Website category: auto
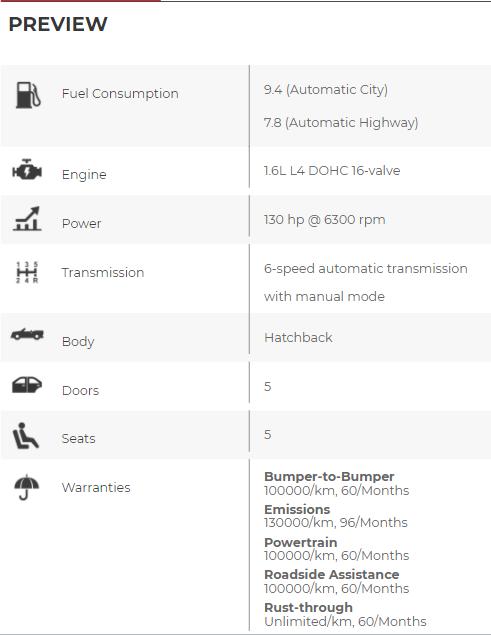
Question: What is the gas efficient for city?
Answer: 9.4 (Automatic City)

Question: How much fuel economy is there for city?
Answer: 9.4 (Automatic City)

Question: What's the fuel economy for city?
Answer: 9.4 (Automatic City)

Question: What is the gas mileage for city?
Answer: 9.4 (Automatic City)

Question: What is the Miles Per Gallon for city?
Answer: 9.4 (Automatic City)

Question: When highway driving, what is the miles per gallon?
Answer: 7.8 (Automatic Highway)

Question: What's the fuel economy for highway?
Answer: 7.8 (Automatic Highway)

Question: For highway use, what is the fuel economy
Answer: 7.8 (Automatic Highway)

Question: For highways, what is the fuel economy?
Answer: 7.8 (Automatic Highway)

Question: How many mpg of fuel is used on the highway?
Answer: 7.8 (Automatic Highway)

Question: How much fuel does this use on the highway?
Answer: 7.8 (Automatic Highway)

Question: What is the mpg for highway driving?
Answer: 7.8 (Automatic Highway)

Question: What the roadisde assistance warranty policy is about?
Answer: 100000/km, 60/Months

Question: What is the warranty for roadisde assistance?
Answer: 100000/km, 60/Months

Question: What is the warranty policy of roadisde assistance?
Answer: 100000/km, 60/Months

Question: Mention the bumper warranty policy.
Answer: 100000/km, 60/Months

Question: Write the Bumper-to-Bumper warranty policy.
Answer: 100000/km, 60/Months

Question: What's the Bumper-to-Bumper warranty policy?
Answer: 100000/km, 60/Months

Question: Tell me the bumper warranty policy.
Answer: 100000/km, 60/Months

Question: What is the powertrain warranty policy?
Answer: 100000/km, 60/Months

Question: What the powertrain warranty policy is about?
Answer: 100000/km, 60/Months

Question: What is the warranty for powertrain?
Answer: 100000/km, 60/Months